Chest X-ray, PA view. Patient: 32 years old, sex M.
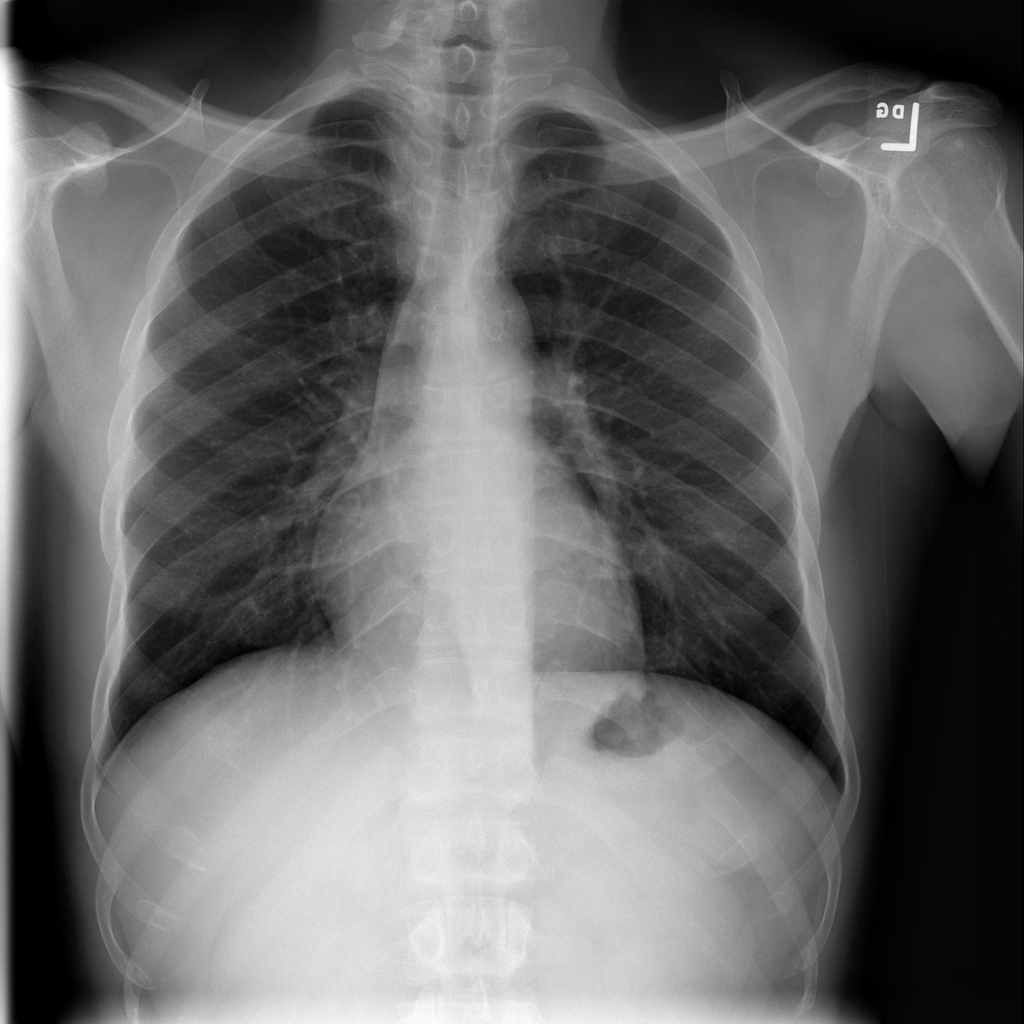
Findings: No Finding